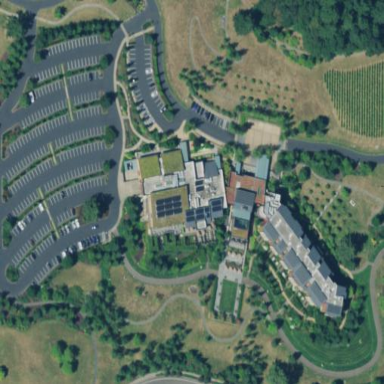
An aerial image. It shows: Hotel building.